Question: I have 'ListView' that uses a 'GridView' to display several columns of data.
Two of the columns have cell templates containing 'ItemControl''s to show a small collection in each cell.
The problem I have is that the vertical size of the 'ItemControl's is not connected in any way since they are in different cells, and therefore they don't line up.
eg:(note this is in the parent listview)

XAML so far:
'''
<ListView Margin="6,6,6,0" ItemsSource="{Binding Controllers}">
<ListView.ItemContainerStyle>
<Style TargetType="ListViewItem" >
<Setter Property="VerticalContentAlignment" Value="Top" />
</Style>
</ListView.ItemContainerStyle>
<ListView.View>
<GridView>
<!-- snip other columns -->
<GridViewColumn Header="Mode">
<GridViewColumn.CellTemplate>
<DataTemplate>
<ItemsControl ItemsSource="{Binding Modes}" DisplayMemberPath="Name"/>
</DataTemplate>
</GridViewColumn.CellTemplate>
</GridViewColumn>
<GridViewColumn Header="Parameters">
<GridViewColumn.CellTemplate>
<DataTemplate>
<ItemsControl ItemsSource="{Binding Modes}">
<ItemsControl.ItemTemplate>
<DataTemplate>
<StackPanel Orientation="Horizontal">
<TextBlock Text="Blah:" Margin="5,0"/>
<ComboBox>
<ComboBoxItem>Hello</ComboBoxItem>
</ComboBox>
</StackPanel>
</DataTemplate>
</ItemsControl.ItemTemplate>
</ItemsControl>
</DataTemplate>
</GridViewColumn.CellTemplate>
</GridViewColumn>
</GridView>
</ListView.View>
</ListView>
'''
My first thought was to use a grid as the 'ItemsPanel' of the 'ItemsControls', so I could use SharedSizeScope on the rows to line them up. However, I can see no way of assigning items dynamically created by the ItemsControl to specific Grid rows.
Can anyone suggest a better solution?
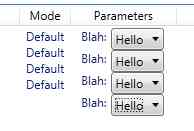
Answer: Managed to fix this by setting 'ListView.ItemContainerStyle.VerticalContentAlignment' to Stretch, and then using 'UniformGrid''s for the 'ItemsControl' panels:
Each cell now stretches vertically to match the largest cell, and using 'UniformGrid' splits that vertical size evenly for each item.
eg
'''
<GridViewColumn Header="Mode">
<GridViewColumn.CellTemplate>
<DataTemplate>
<ItemsControl ItemsSource="{Binding Modes}" DisplayMemberPath="Name">
<ItemsControl.ItemsPanel>
<ItemsPanelTemplate>
<UniformGrid Columns="1"/>
</ItemsPanelTemplate>
</ItemsControl.ItemsPanel>
</ItemsControl>
</DataTemplate>
</GridViewColumn.CellTemplate>
</GridViewColumn>
'''